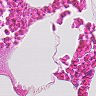
Metastatic tissue present: no